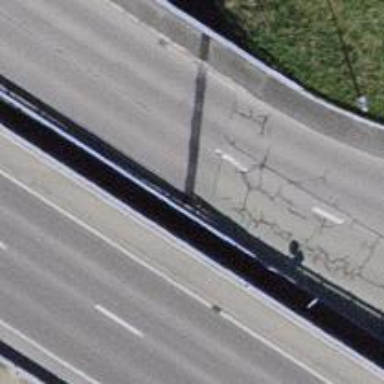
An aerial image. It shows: Bridge with fence.